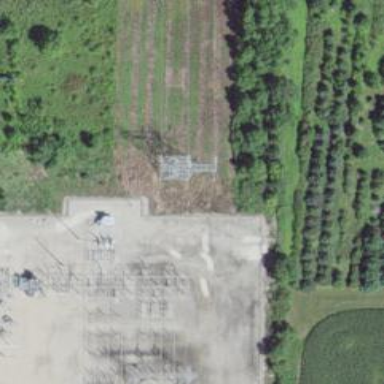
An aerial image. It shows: Lattice structure tower.